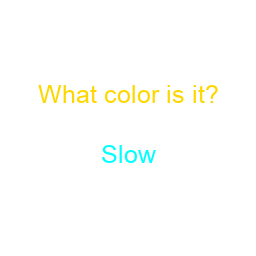
Color: cyan
Background color: white
Question text color: gold